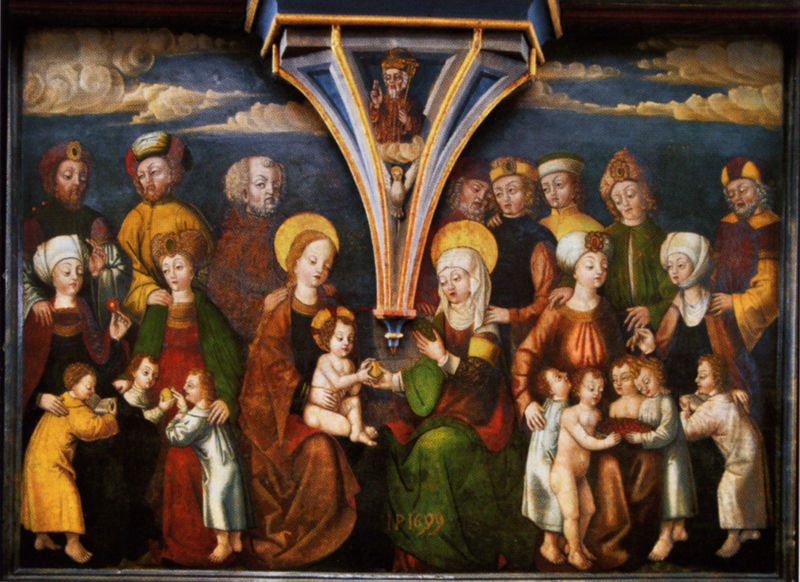
Titel: Hochaltar, Predella Rückseite, Erweiterte Heilige Sippe mit Anna Selbdritt
Künstler: Simon Taisten
Standort: Heiligenblut (Kärnten)
Institution: St. Vinzenz
Schlagwörter: akt, blau, gemälde, gott, himmel, nackt, schatten, weiß, wolken, frauen, gelb, grün, menschen, sitzen, blume, braun, bunt, damen, elegant, frau, hut, hüte, kleider, männer, orange, schmuck, schwarz, rot, wolke, herren, malerei, bart, bärte, jung, architektur, faru, kleidung, taube, öl, hütte, kirche, gewand, gold, reich, adel, familie, gewänder, kind, mutter, personen, gotik, vornehm, kinder, frucht, apfel, kopfbedeckung, figuren, könig, dekoration, kopftuch, faltenwurf, religion, allegorie, altar, kapitell, kleinkind, reihung, heiligenschein, nimbus, kanzel, christus, jesus, mittelalter, kopftücher, segnen, elisabeth, konsole, heilige, fresko, heilig, maria, magdalena, gabe, turban, familien, anna, marien, josef, erwachsene, mütter, friede, jesuskind, gemäle, stifter, heiligenscheine, katharina, segensgestus, vermählung, heiliger geist, maris, gottvater, perikope, nimben, broschen, joachim, heilige sippe, anna selbdritt, architekturfragment, kopftücker, bnt, m#nner, muttergotttes, 1699